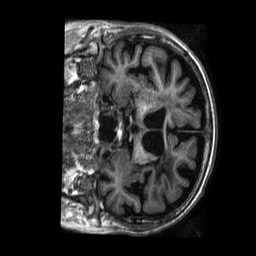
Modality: T1w
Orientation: coronal
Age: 71
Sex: male
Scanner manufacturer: philips
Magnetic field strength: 1.5 T
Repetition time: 0.008347 s
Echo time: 0.003882 s